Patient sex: M
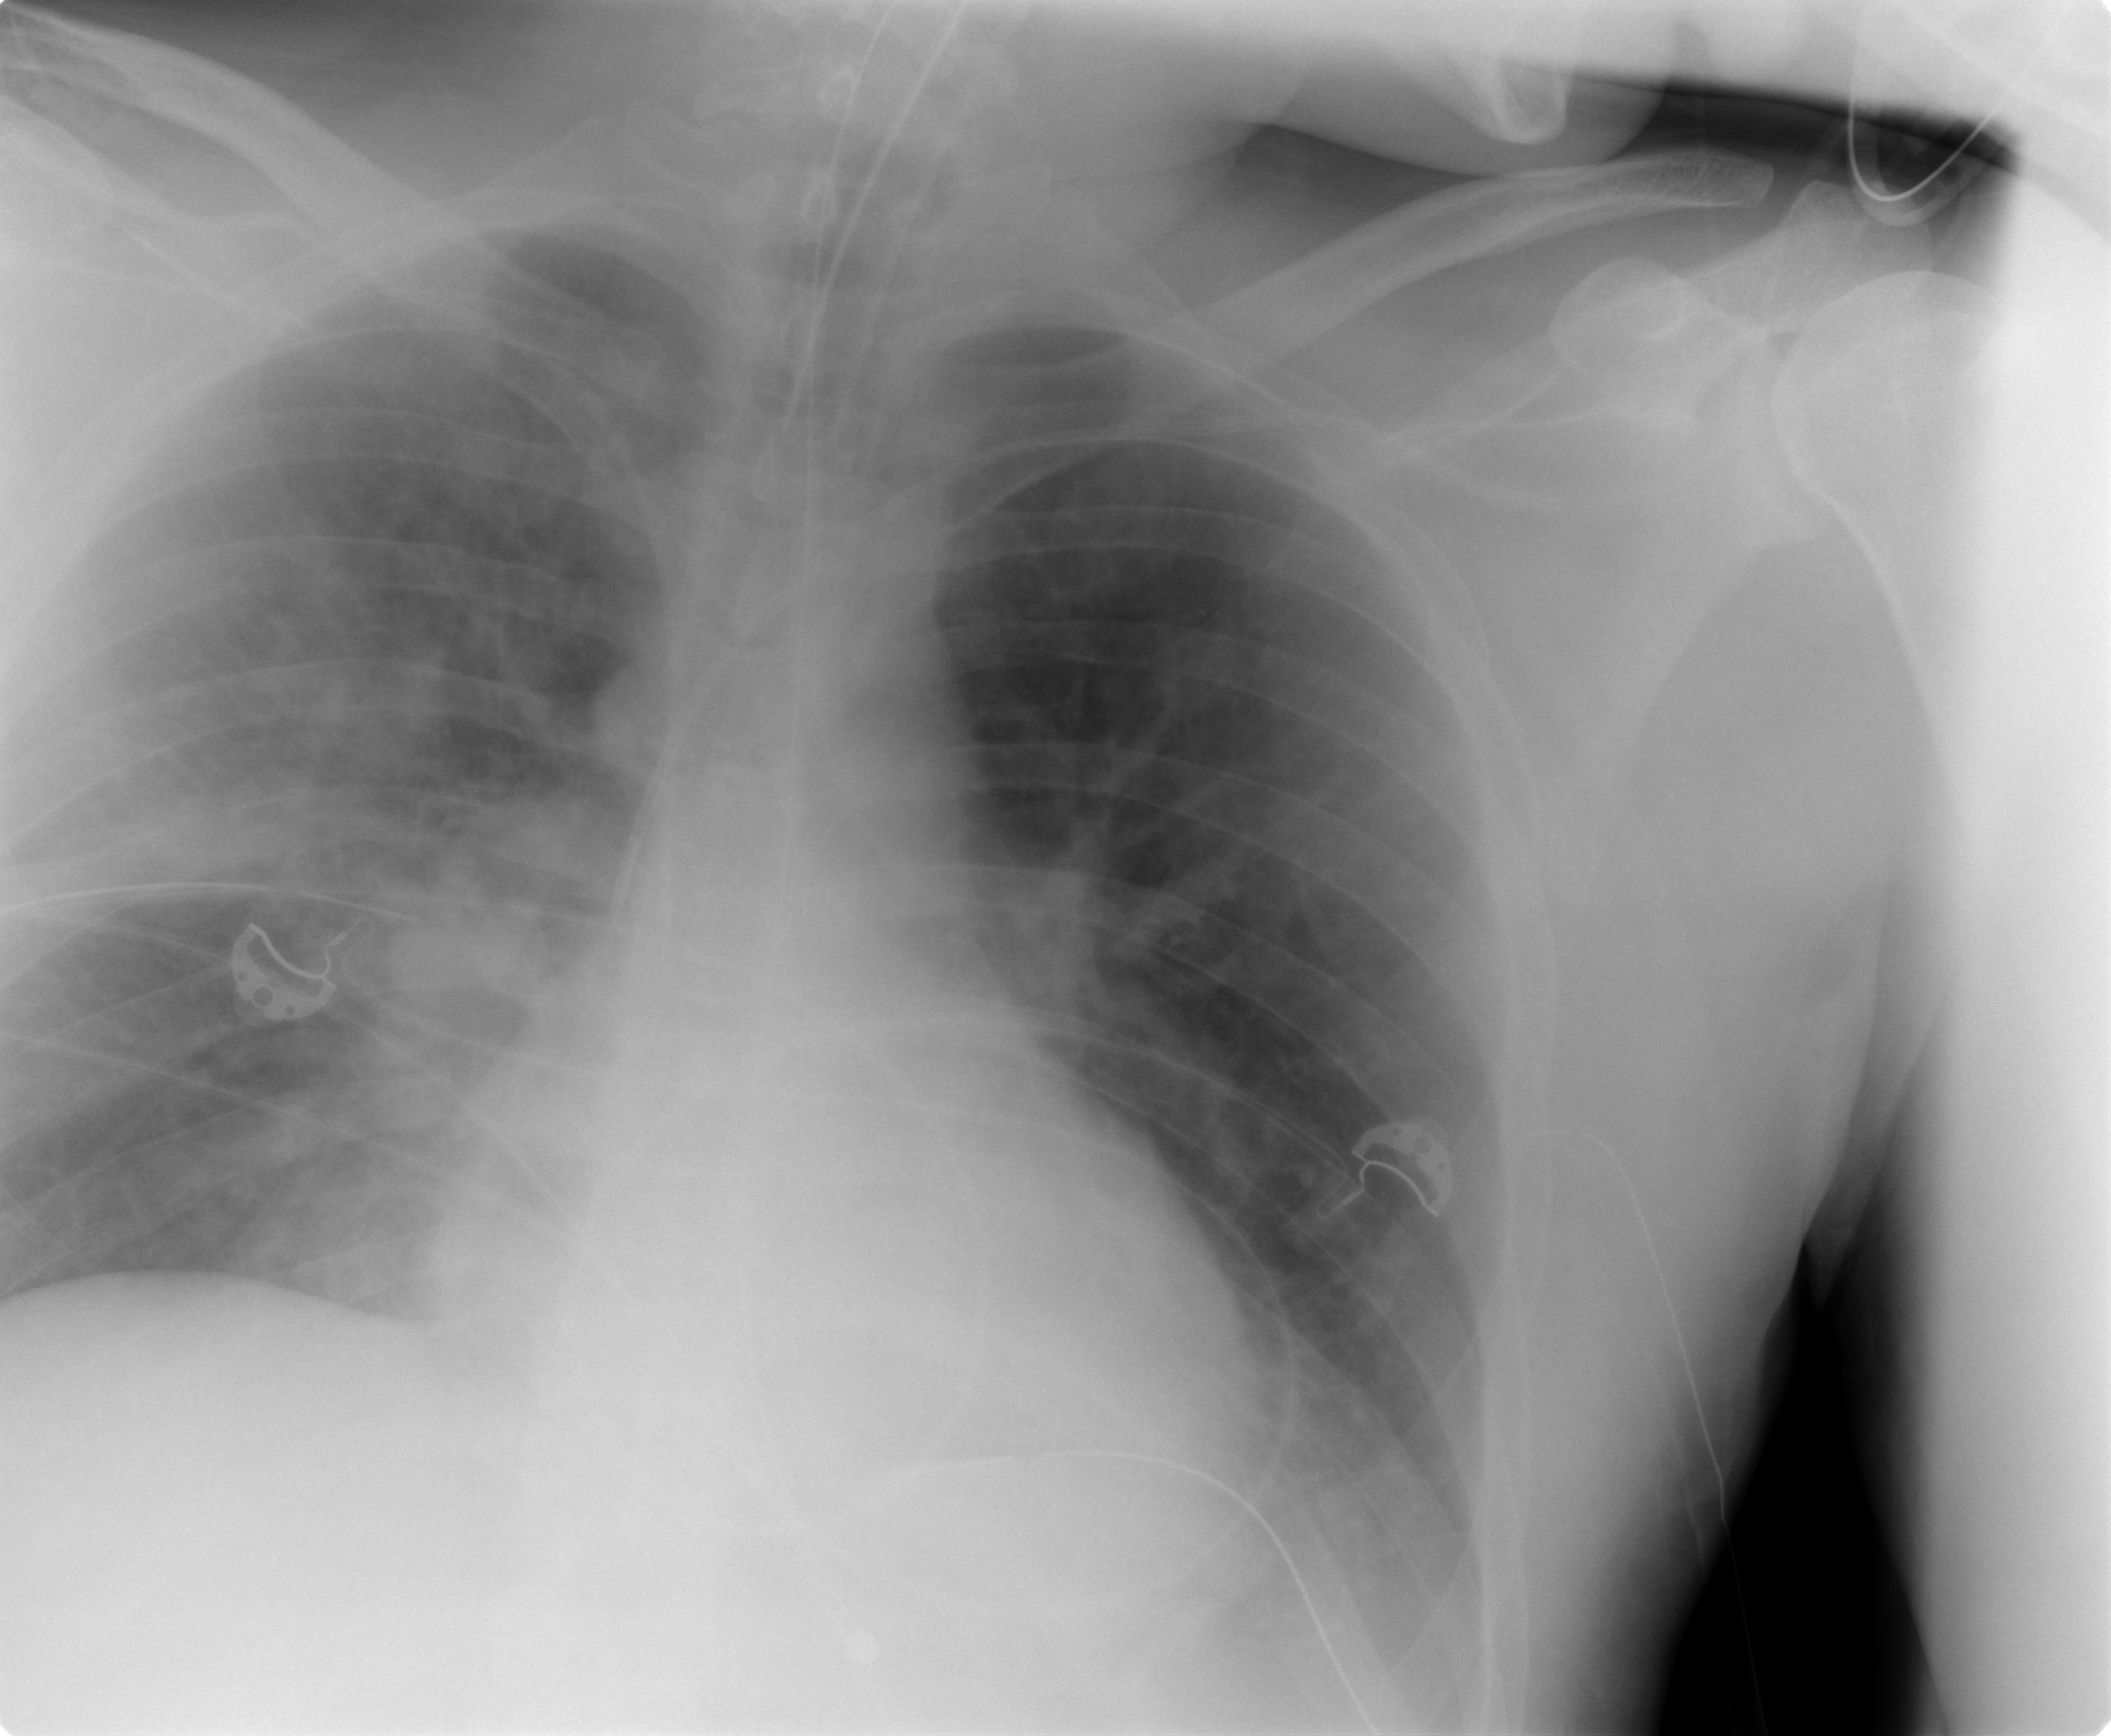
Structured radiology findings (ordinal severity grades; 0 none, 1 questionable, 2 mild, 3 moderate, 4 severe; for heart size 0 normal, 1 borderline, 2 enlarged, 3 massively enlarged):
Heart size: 0
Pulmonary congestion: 0
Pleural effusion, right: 0
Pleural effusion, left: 0
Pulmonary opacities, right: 3
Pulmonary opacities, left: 0
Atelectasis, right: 2
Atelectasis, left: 2